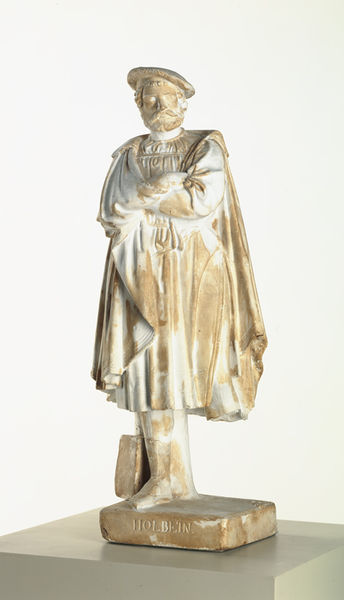
Titel: Hans Holbein d. J.
Künstler: Ludwig von Schwanthaler
Standort: Karlsruhe
Institution: Staatliche Kunsthalle Karlsruhe
Schlagwörter: fuß, kopf, mann, umhang, weiß, ocker, braun, hut, marmor, nase, stirn, blick, beige, rock, bart, hemd, mütze, schnurrbart, arme, augen, bluse, falten, gesicht, kleidung, kragen, sockel, stehen, stein, vollbart, ärmel, bildnis, herr, hände, portrait, porträt, figur, gewand, haare, mantel, reich, stehend, adel, frontal, locken, renaissance, skulptur, statue, bein, füße, schrift, inschrift, maler, robe, faltenwurf, plastik, podest, schnauzer, foto, buch, denkmal, künstler, stiefel, herrscher, statuette, ganzfigur, kaputt, verschränkt, barett, sandstein, mittelalter, adliger, edelmann, gips, künstlerbildnis, standbein, kleinplastik, miniatur, bildhauer, skultpur, holbein, patina, beschädigt, edler, verschränkte arme, einbeinig, verfärbungen, abwehrhaltung, beret, ganzfigürig, hohlbein, mantel., figurt, buchh, fehlender fuss